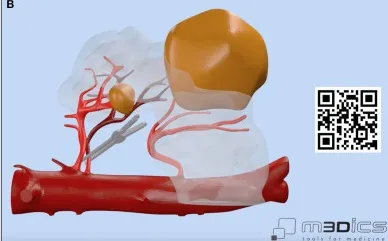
Vascular anatomy of our case with focus on the main renal arteries feeding the left-sided portion of the horseshoe kidney (HSK) and on the clamping strategy adopted by the surgeon. A selective delayed clamping strategy was performed for resection of the larger renal mass (A,B) while a clampless strategy was chosen for resection of the smaller renal mass. A linked video clip is available scanning the QR code on the right side of the image. For Apple users: open the Camera app from your devices. Hold your device so that the QR code appears in the Camera app's viewfinder. Your device recognizes the QR code and shows a notification. Tap the notification to open the link associated with the QR code. For Android users: download a QR code scanner app and follow the above instructions.
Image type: radiology (ct)